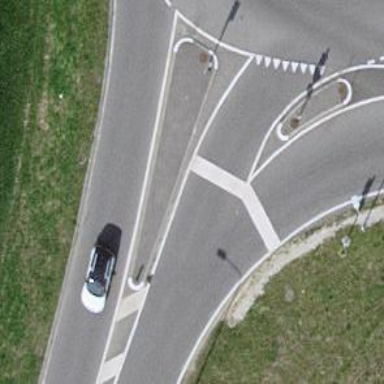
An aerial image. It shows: Road with traffic signals.